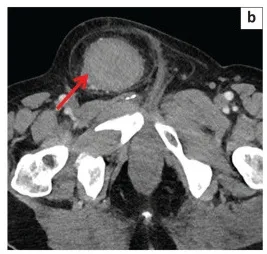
Axial.
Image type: radiology (ct)